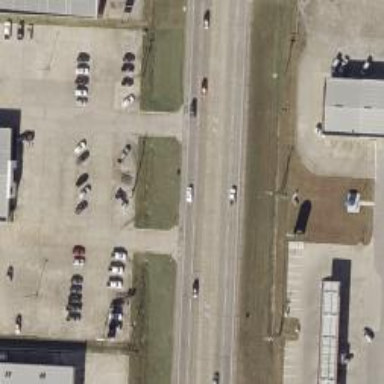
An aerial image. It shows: Asphalt road classified as primary highway.